Interaction volume radius: 10 \u00c5
Interaction volume height: 10 \u00c5
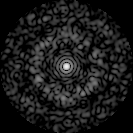
Disorder parameter: 0.8548